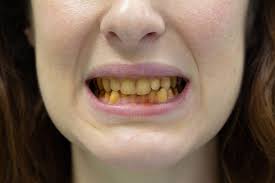
Condition: Tooth Discoloration